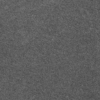
Label: dusty